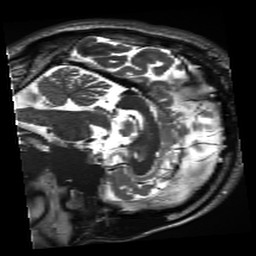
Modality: inplaneT2
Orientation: sagittal
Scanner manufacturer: siemens
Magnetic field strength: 3 T
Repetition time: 11 s
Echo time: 0.059 s